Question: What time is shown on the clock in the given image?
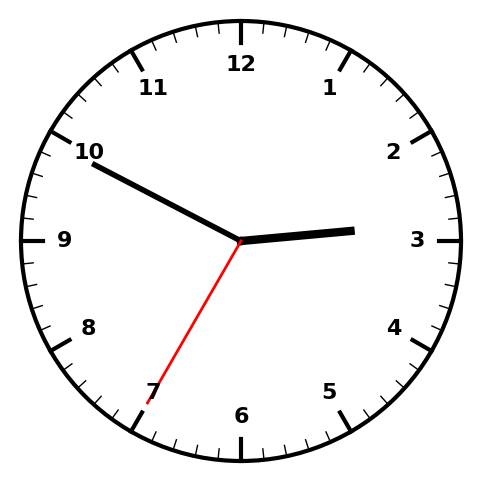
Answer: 02:49:35